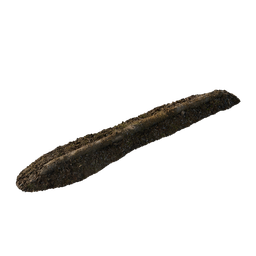
Label: nature